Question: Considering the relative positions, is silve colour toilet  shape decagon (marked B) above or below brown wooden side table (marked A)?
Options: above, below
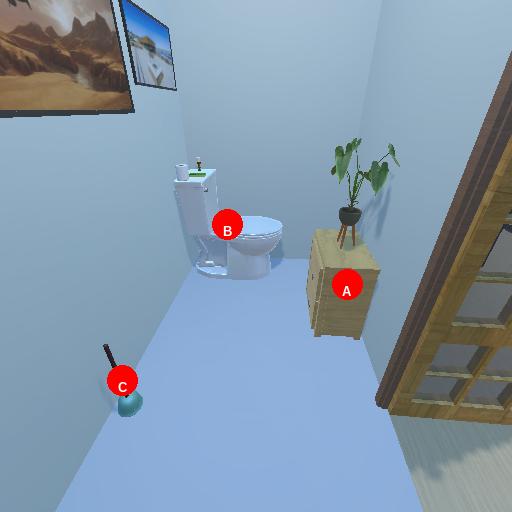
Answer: above